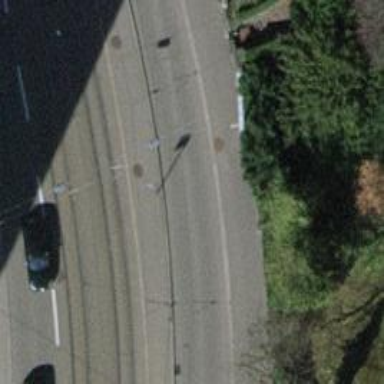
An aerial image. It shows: Primary highway with asphalt surface and asphalt sidewalk on the right side.